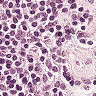
Metastatic tissue present: no